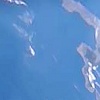
Label: water